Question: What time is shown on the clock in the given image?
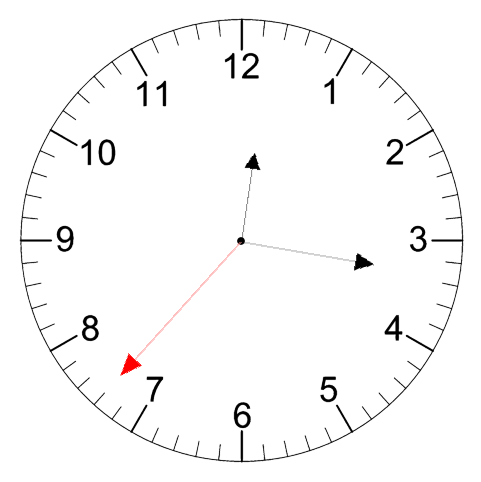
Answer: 12:16:37